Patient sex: F
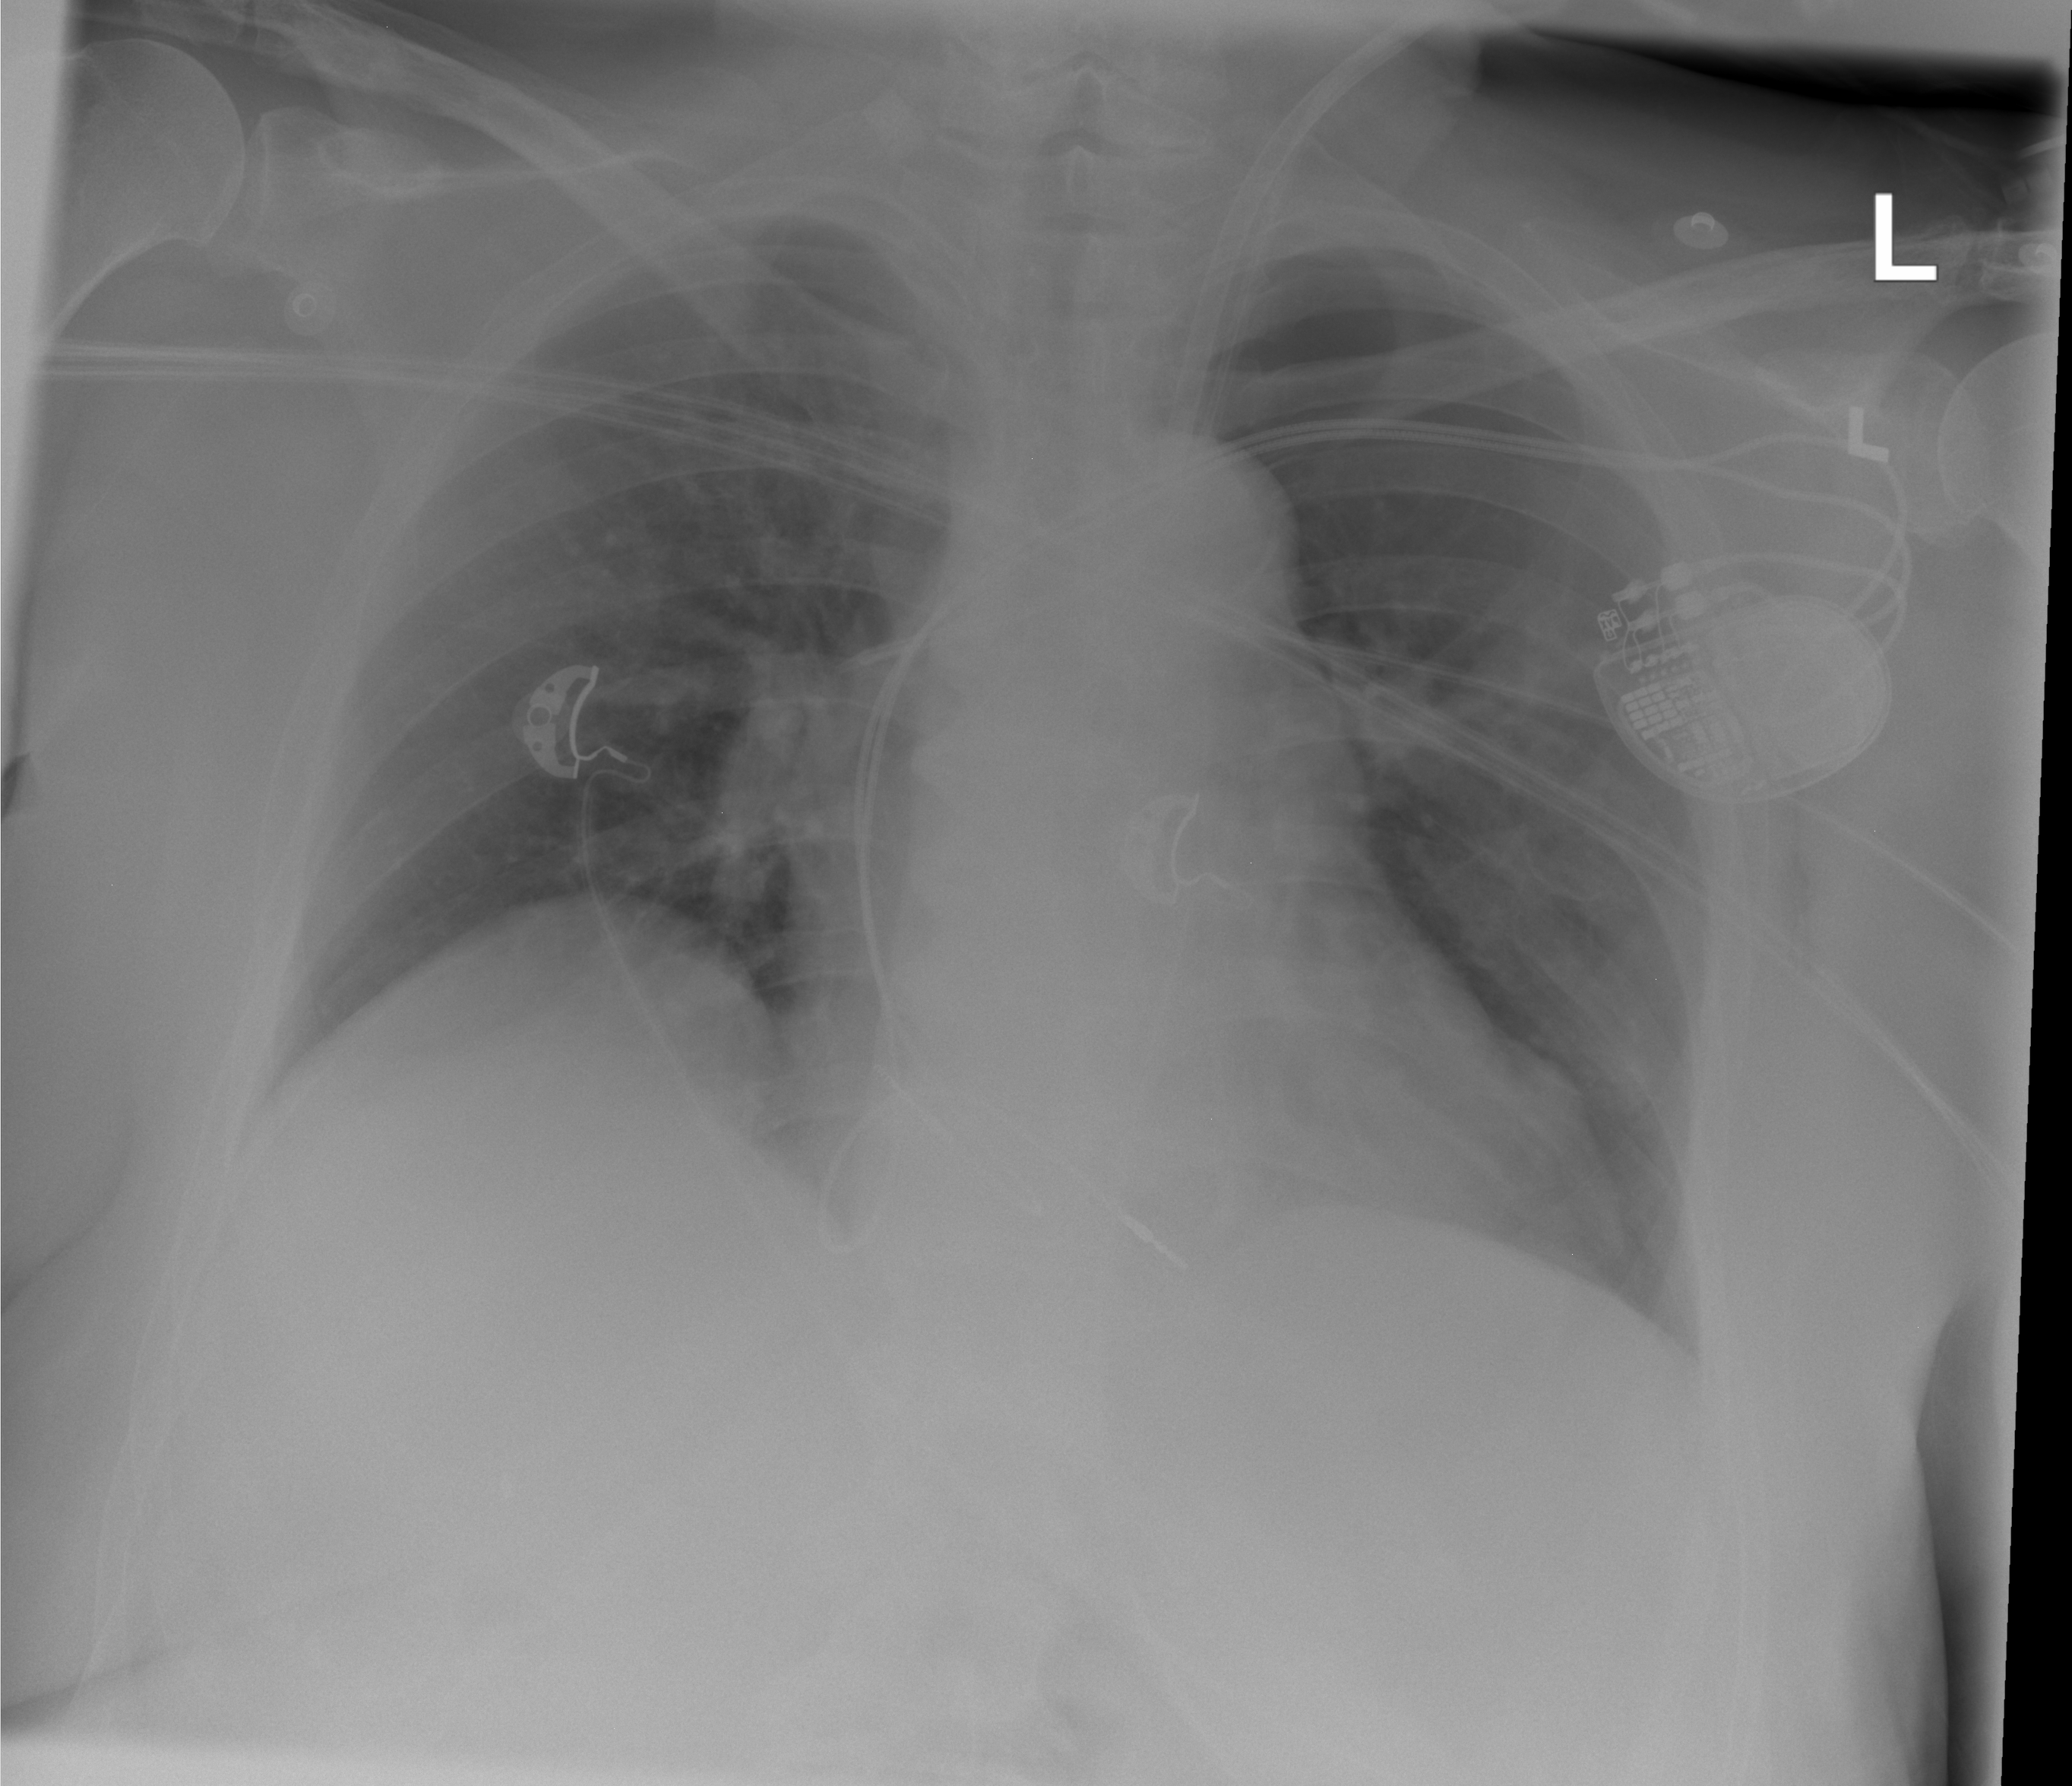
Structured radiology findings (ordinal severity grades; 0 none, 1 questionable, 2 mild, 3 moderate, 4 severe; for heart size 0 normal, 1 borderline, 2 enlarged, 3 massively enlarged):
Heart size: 1
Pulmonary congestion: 0
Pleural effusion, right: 0
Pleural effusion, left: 0
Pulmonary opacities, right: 0
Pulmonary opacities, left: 0
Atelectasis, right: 1
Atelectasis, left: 1